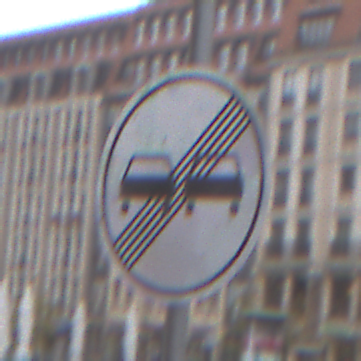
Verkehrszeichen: EndeUeberholverbot
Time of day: Midday
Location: Outdoor (Urban)
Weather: Overcast
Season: NotSpecified
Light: Natural